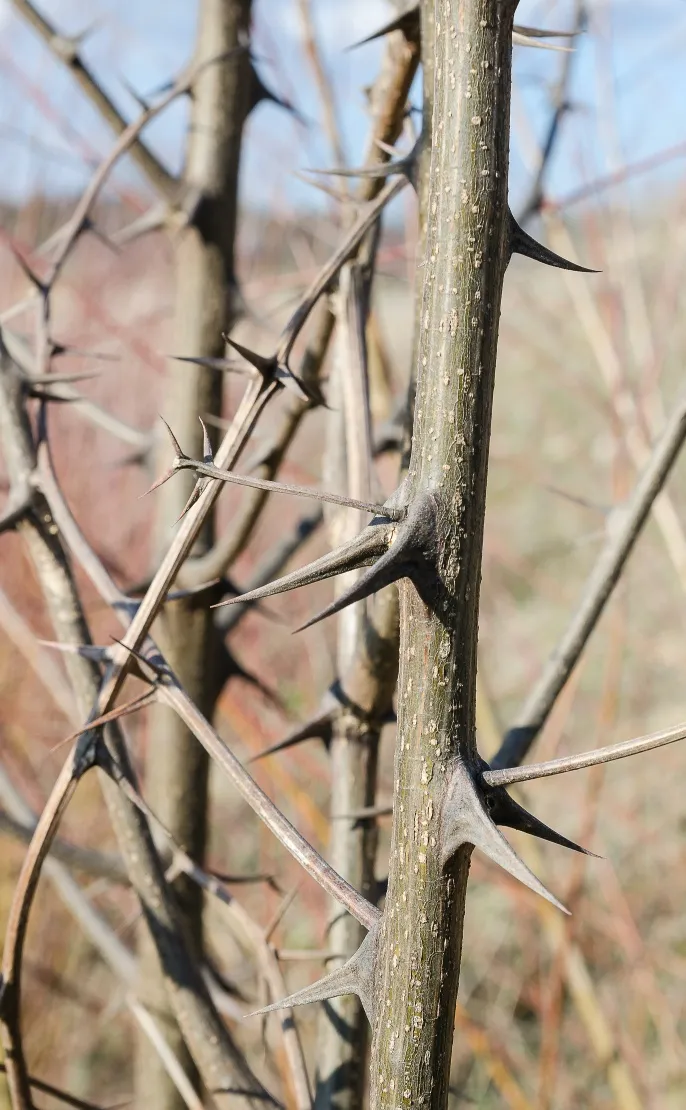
Robinia pseudoacacia, commonly
known as black locust, populated with Pantoea agglomerans. Picture from place of accident near Zurich, Switzerland.
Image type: radiology (ct)